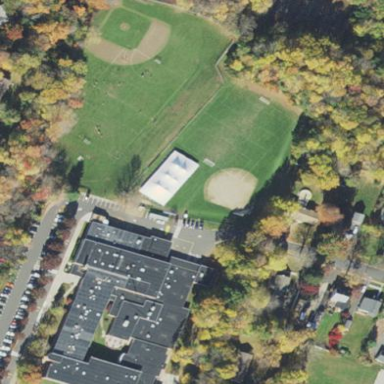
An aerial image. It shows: School.